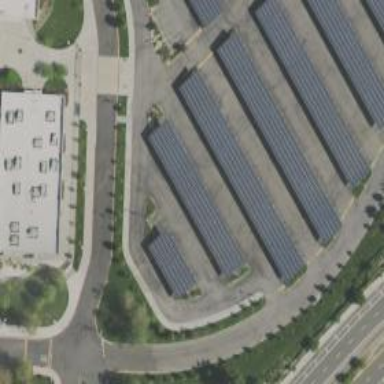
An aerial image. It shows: Solar photovoltaic panel on the roof of building used as solar power generator.